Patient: sex F, age 57
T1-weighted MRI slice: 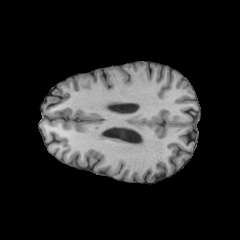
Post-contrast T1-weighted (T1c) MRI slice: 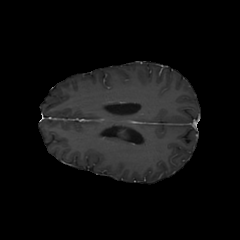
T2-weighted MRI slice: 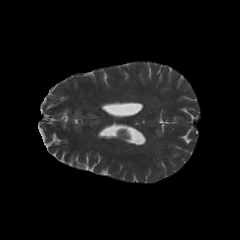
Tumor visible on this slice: yes
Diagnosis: Astrocytoma, IDH-wildtype
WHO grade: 3